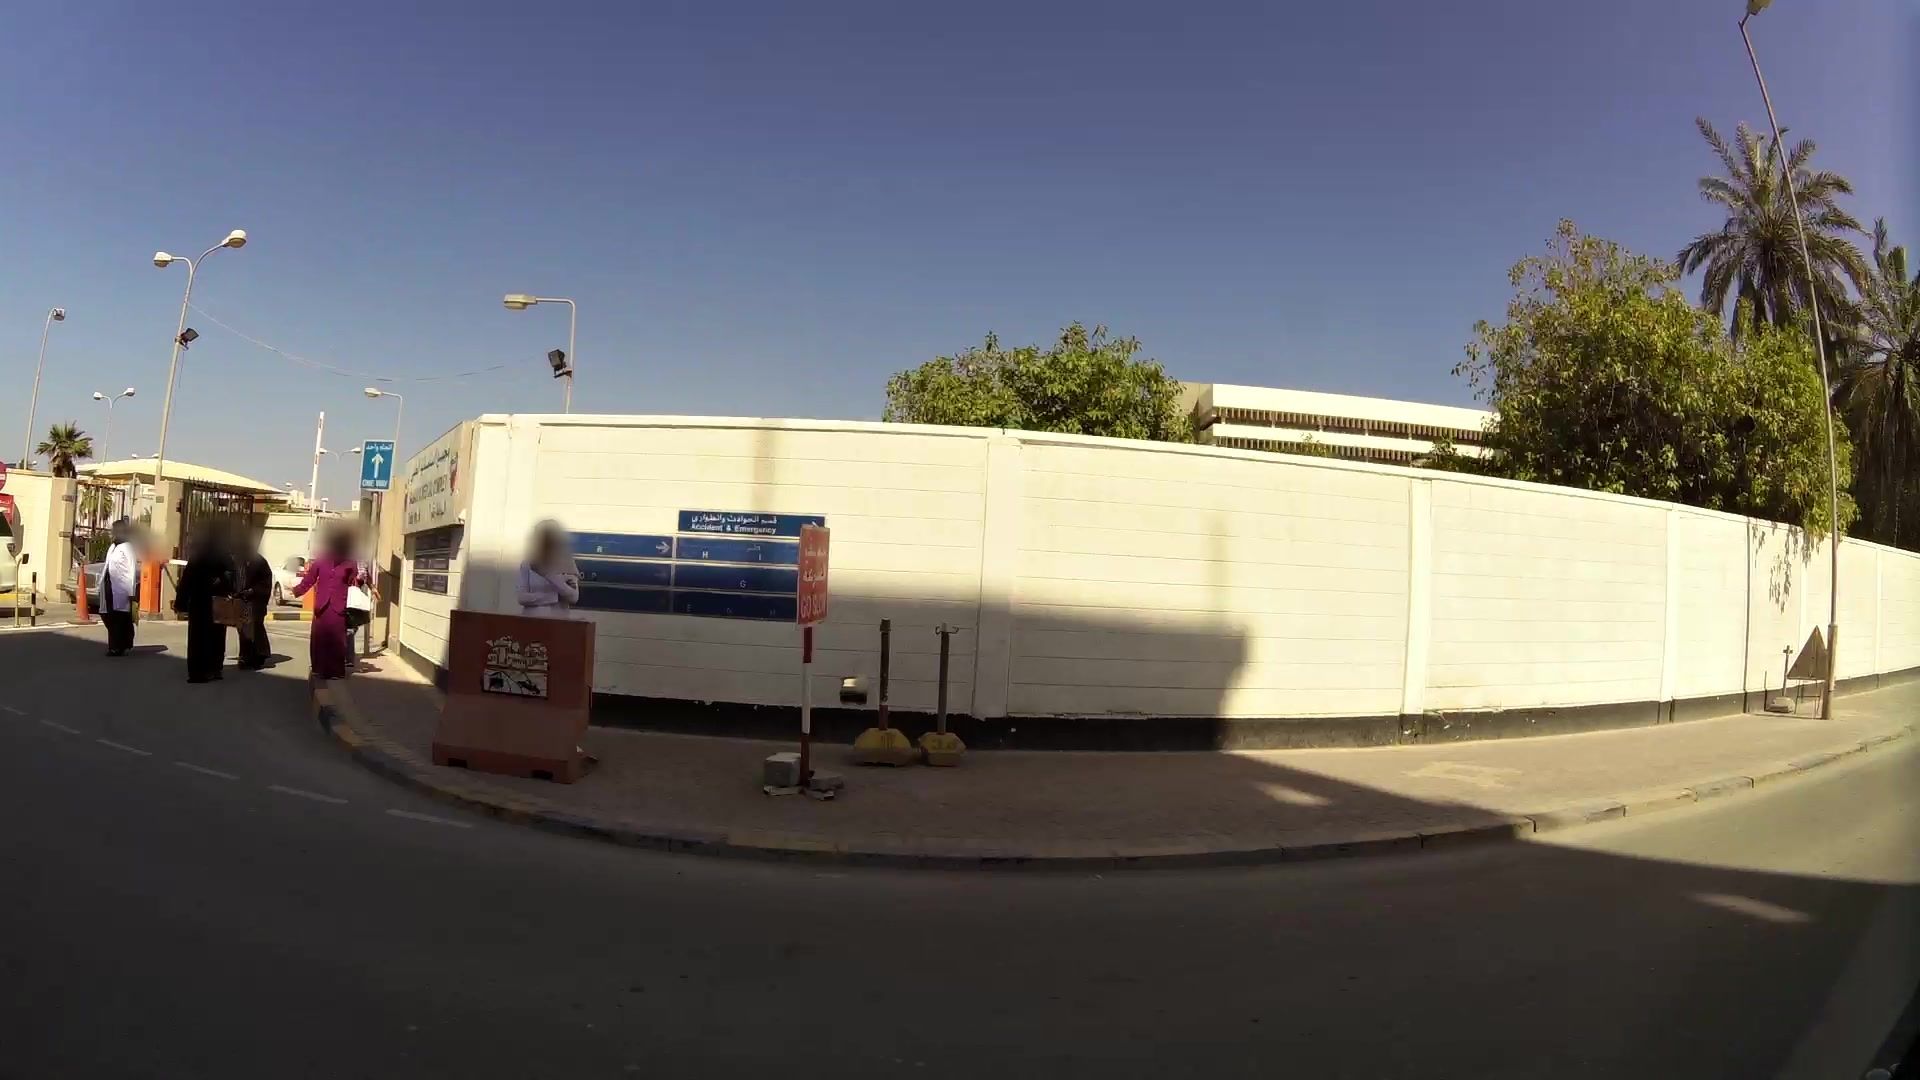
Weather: clear
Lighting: day
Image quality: good
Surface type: cycling surface
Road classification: tertiary
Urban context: urban centre
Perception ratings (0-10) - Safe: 1.08, Lively: 2.77, Beautiful: 1.56, Boring: 4.62, Depressing: 7.95, Wealthy: 6.08